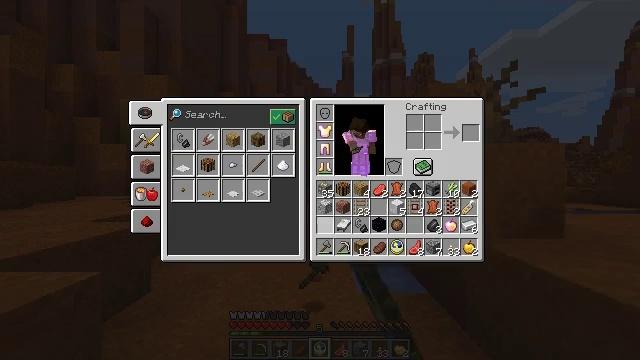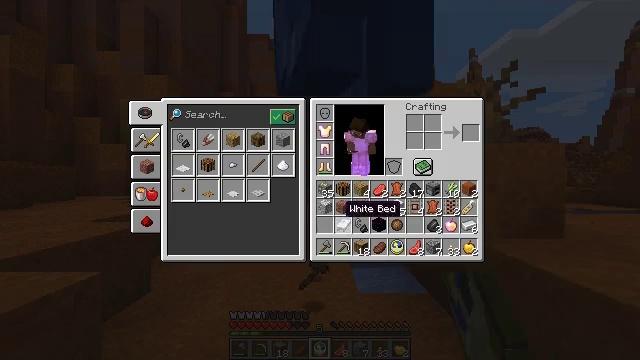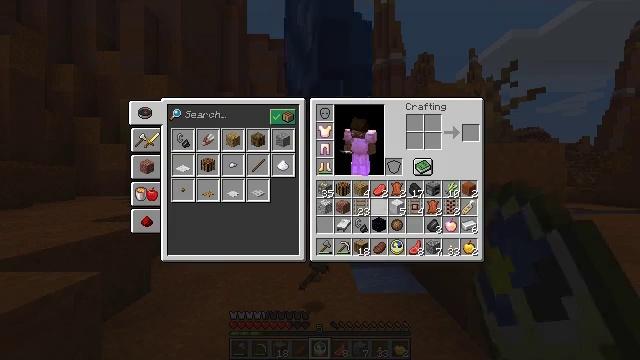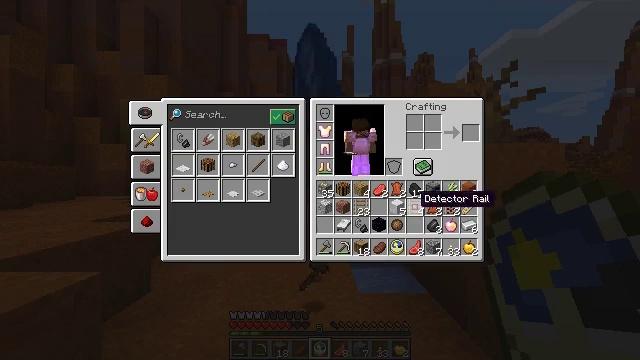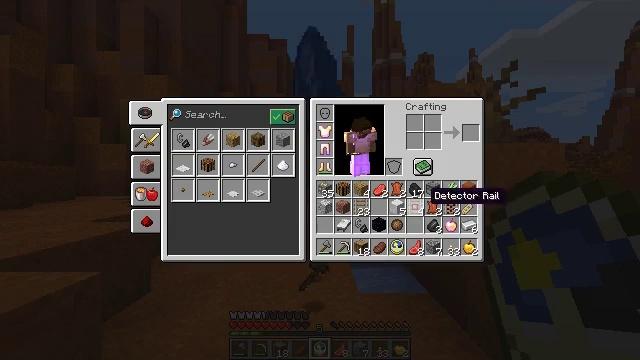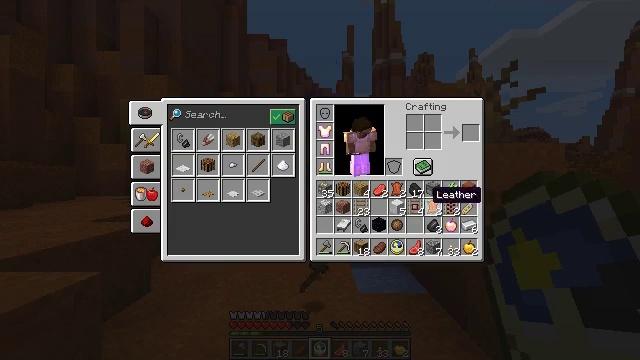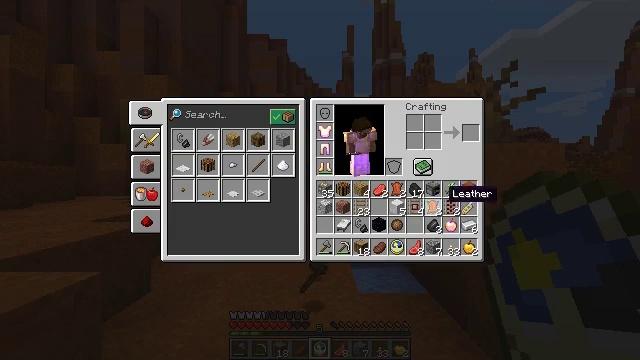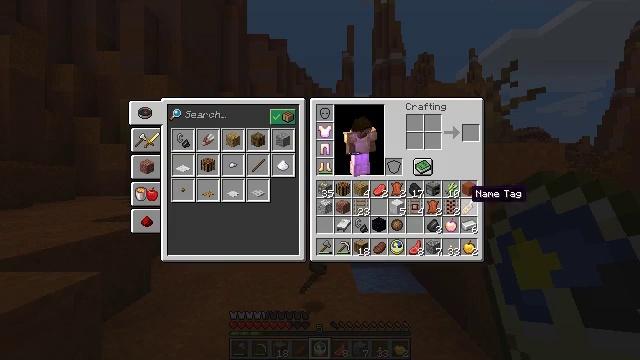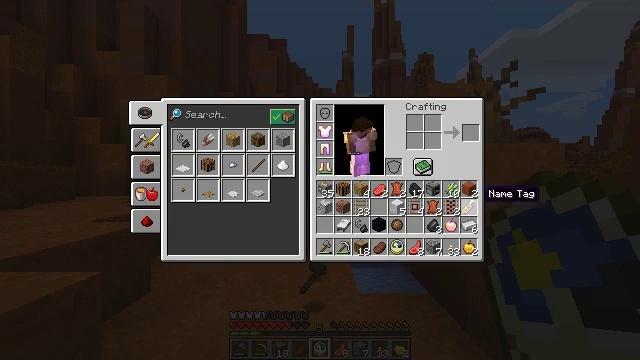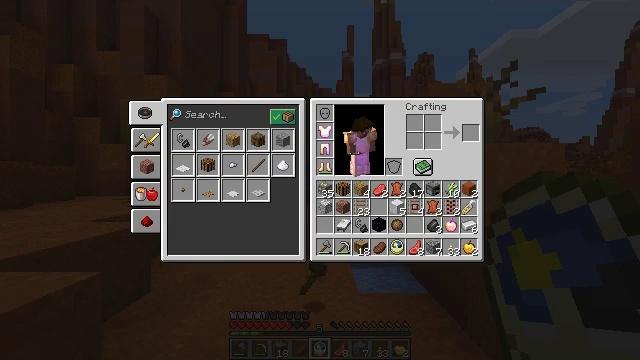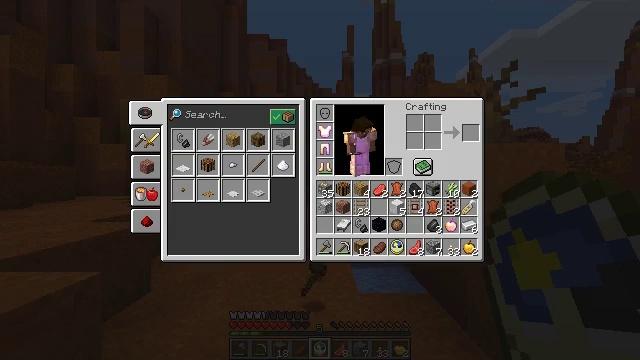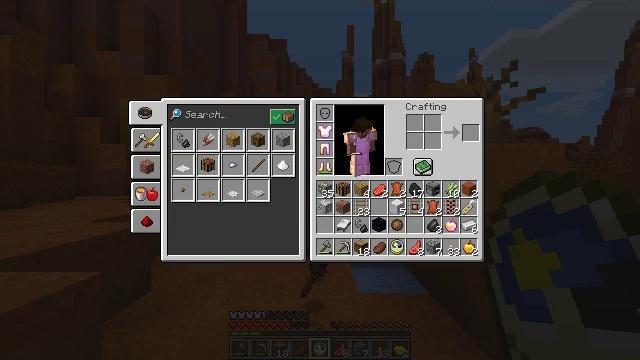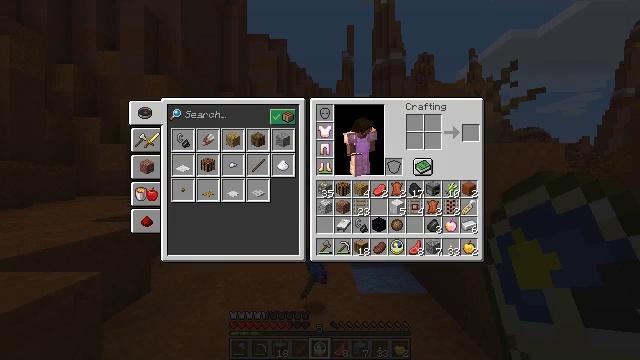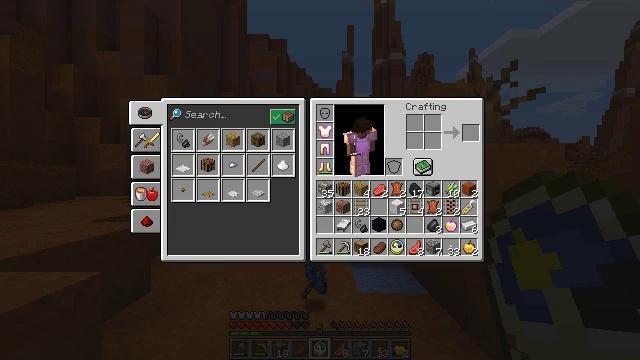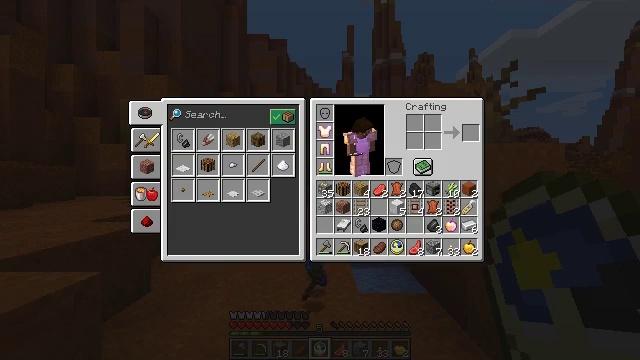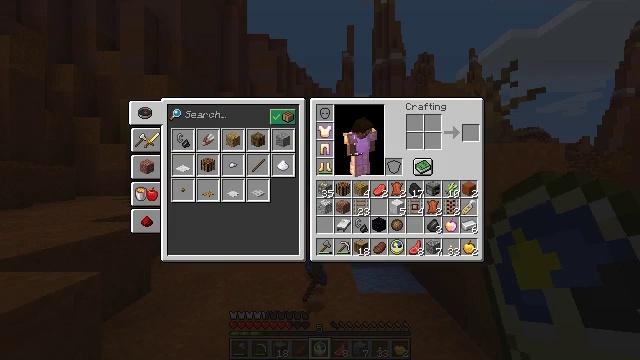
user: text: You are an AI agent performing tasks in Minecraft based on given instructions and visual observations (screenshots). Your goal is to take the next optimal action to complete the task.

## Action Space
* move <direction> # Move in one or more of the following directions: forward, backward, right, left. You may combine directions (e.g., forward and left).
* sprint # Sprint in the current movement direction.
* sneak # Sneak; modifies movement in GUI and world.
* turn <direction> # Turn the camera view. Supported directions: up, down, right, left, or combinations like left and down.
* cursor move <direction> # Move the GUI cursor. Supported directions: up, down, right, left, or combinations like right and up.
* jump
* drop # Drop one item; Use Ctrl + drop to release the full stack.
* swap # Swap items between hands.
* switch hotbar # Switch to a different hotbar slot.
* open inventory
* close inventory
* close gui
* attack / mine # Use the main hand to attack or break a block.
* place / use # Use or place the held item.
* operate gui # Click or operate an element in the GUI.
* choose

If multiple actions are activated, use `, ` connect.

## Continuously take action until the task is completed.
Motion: motion action
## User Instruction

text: Drop an activator rail.
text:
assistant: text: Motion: sprint, open gui
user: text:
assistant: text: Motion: sprint, cursor move right
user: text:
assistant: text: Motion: sprint, cursor move right and up
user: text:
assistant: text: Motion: sprint, cursor move right
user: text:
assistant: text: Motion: sprint
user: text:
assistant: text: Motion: sprint, cursor move right
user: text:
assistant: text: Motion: sprint, cursor move right
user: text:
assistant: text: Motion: sprint, cursor move right
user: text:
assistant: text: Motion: sprint, cursor move right
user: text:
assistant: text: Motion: sprint, cursor move down
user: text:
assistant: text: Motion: sprint
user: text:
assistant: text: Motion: sprint
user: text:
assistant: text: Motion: sprint
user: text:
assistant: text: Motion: sprint
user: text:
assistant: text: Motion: sprint
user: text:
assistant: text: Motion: sprint
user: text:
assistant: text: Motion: sprint
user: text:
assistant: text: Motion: sprint
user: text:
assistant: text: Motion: sprint
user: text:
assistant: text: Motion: sprint
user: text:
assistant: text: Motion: sprint
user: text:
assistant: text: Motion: sprint
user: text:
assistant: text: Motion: sprint
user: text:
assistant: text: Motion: sprint
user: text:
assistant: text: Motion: sprint
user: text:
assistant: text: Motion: sprint
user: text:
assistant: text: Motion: sprint
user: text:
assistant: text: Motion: sprint
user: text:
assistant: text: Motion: sprint
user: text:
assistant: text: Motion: sprint